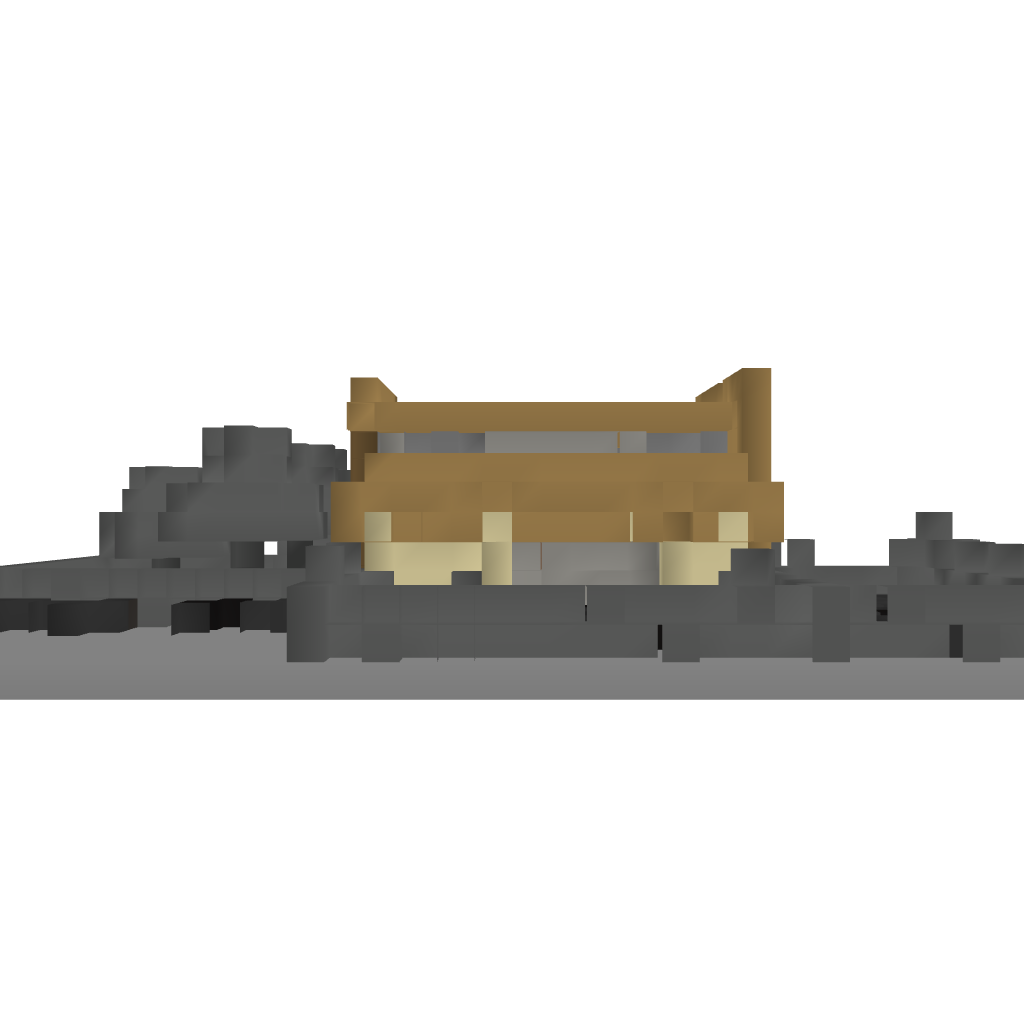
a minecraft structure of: _-Nature-_ | Modern Survival House | 1.7.2